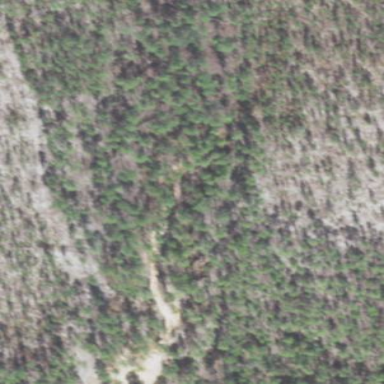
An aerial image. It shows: Needle-leaved woodland.